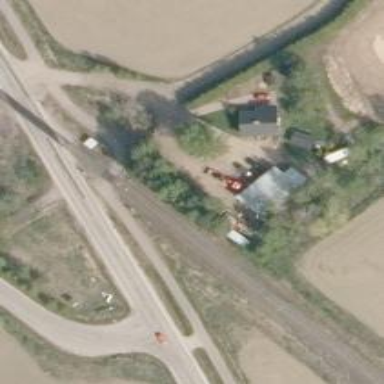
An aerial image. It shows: Railway signal.